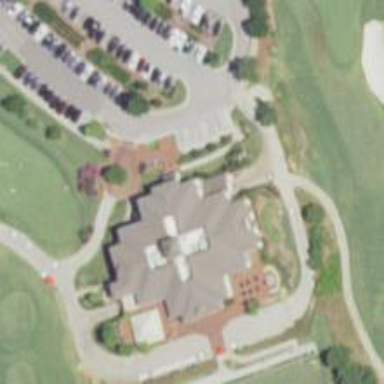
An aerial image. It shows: Path used for both walking and golf.